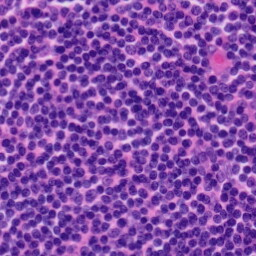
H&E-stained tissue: Tonsil